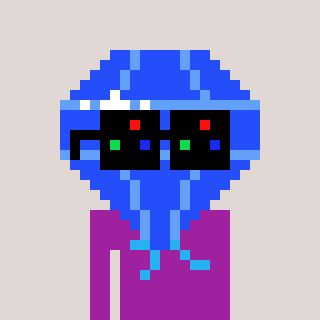
a pixel art character with square black sunglasses, a blue diamond-shaped head and a magenta-colored body on a warm background